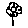
Label: flower